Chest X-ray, PA view. Patient: 75 years old, sex M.
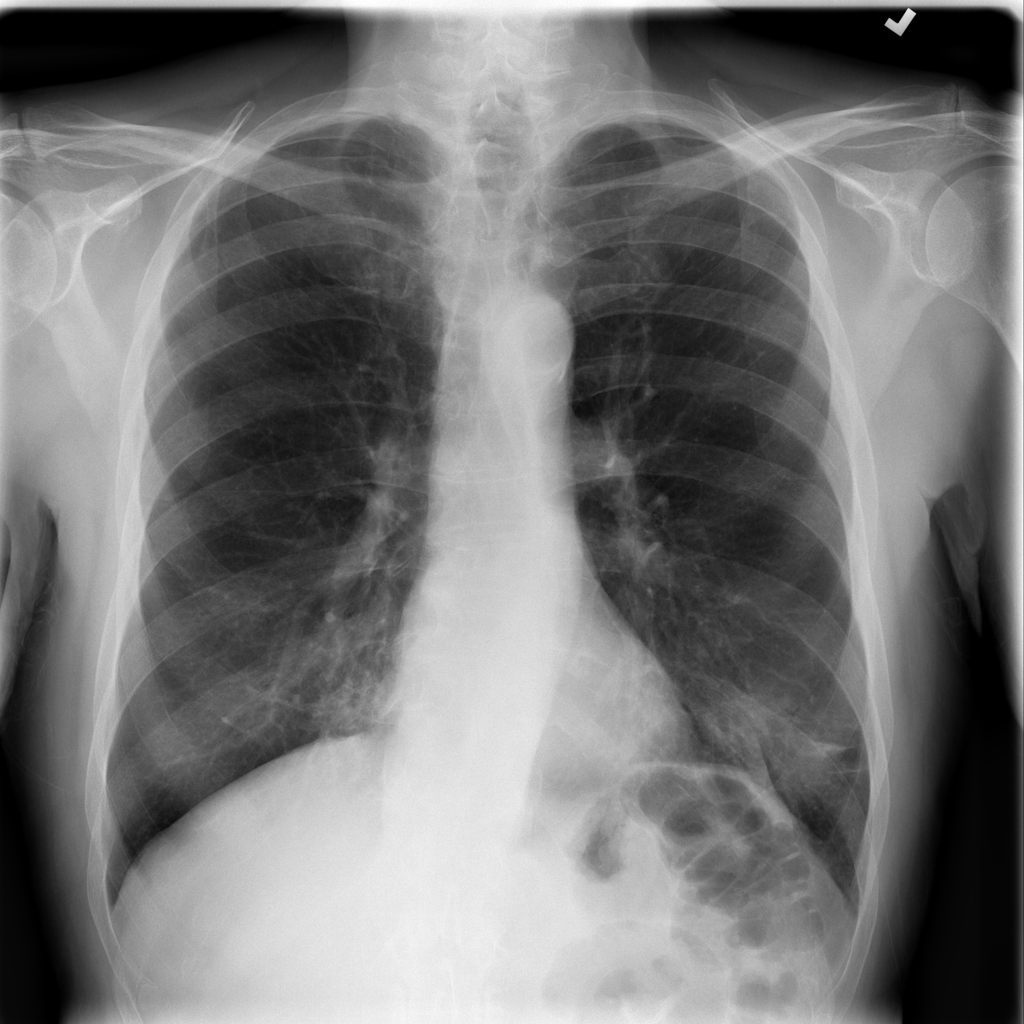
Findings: Fibrosis